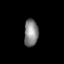
Tissue: skin
Cell type: Others
Senescence score: 0.6938
Nuclear area (px): 374
Mean DAPI intensity: 132.401